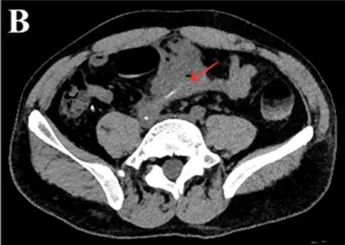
Unenhanced and contrast-enhanced abdominal CT images of a 48-year-old male patient. Unenhanced abdominal CT scans. Showed encapsulated effusion in the middle part of the pelvic cavity,. A long strip-shaped slightly dense shadow was visible at the level below the pelvic abscess [(B), red arrow], which was considered to be a pelvic foreign body.
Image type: radiology (ct)